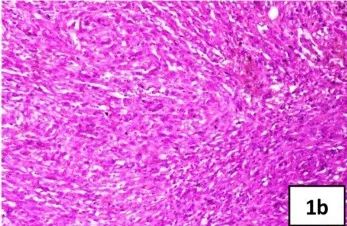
MRI leg showing hyperintense lesion on T2WI, b.
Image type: pathology (pas)